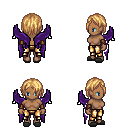
a pixel art fantasy rpg character, female body template, human, dark skin, purple wings, gold greaves, light blonde bangs hairstyle, leather bracers, gray slippers, four views (front, back, left, right), 2x2 character sprite sheet, small pixel art, hard edges, no anti-aliasing